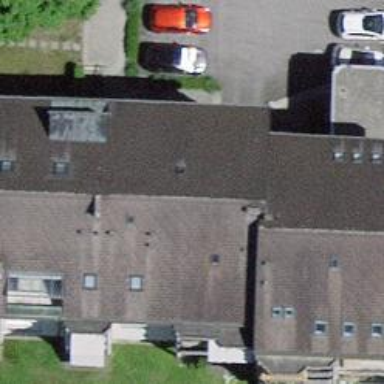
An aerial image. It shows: Parking entrance.